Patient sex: M
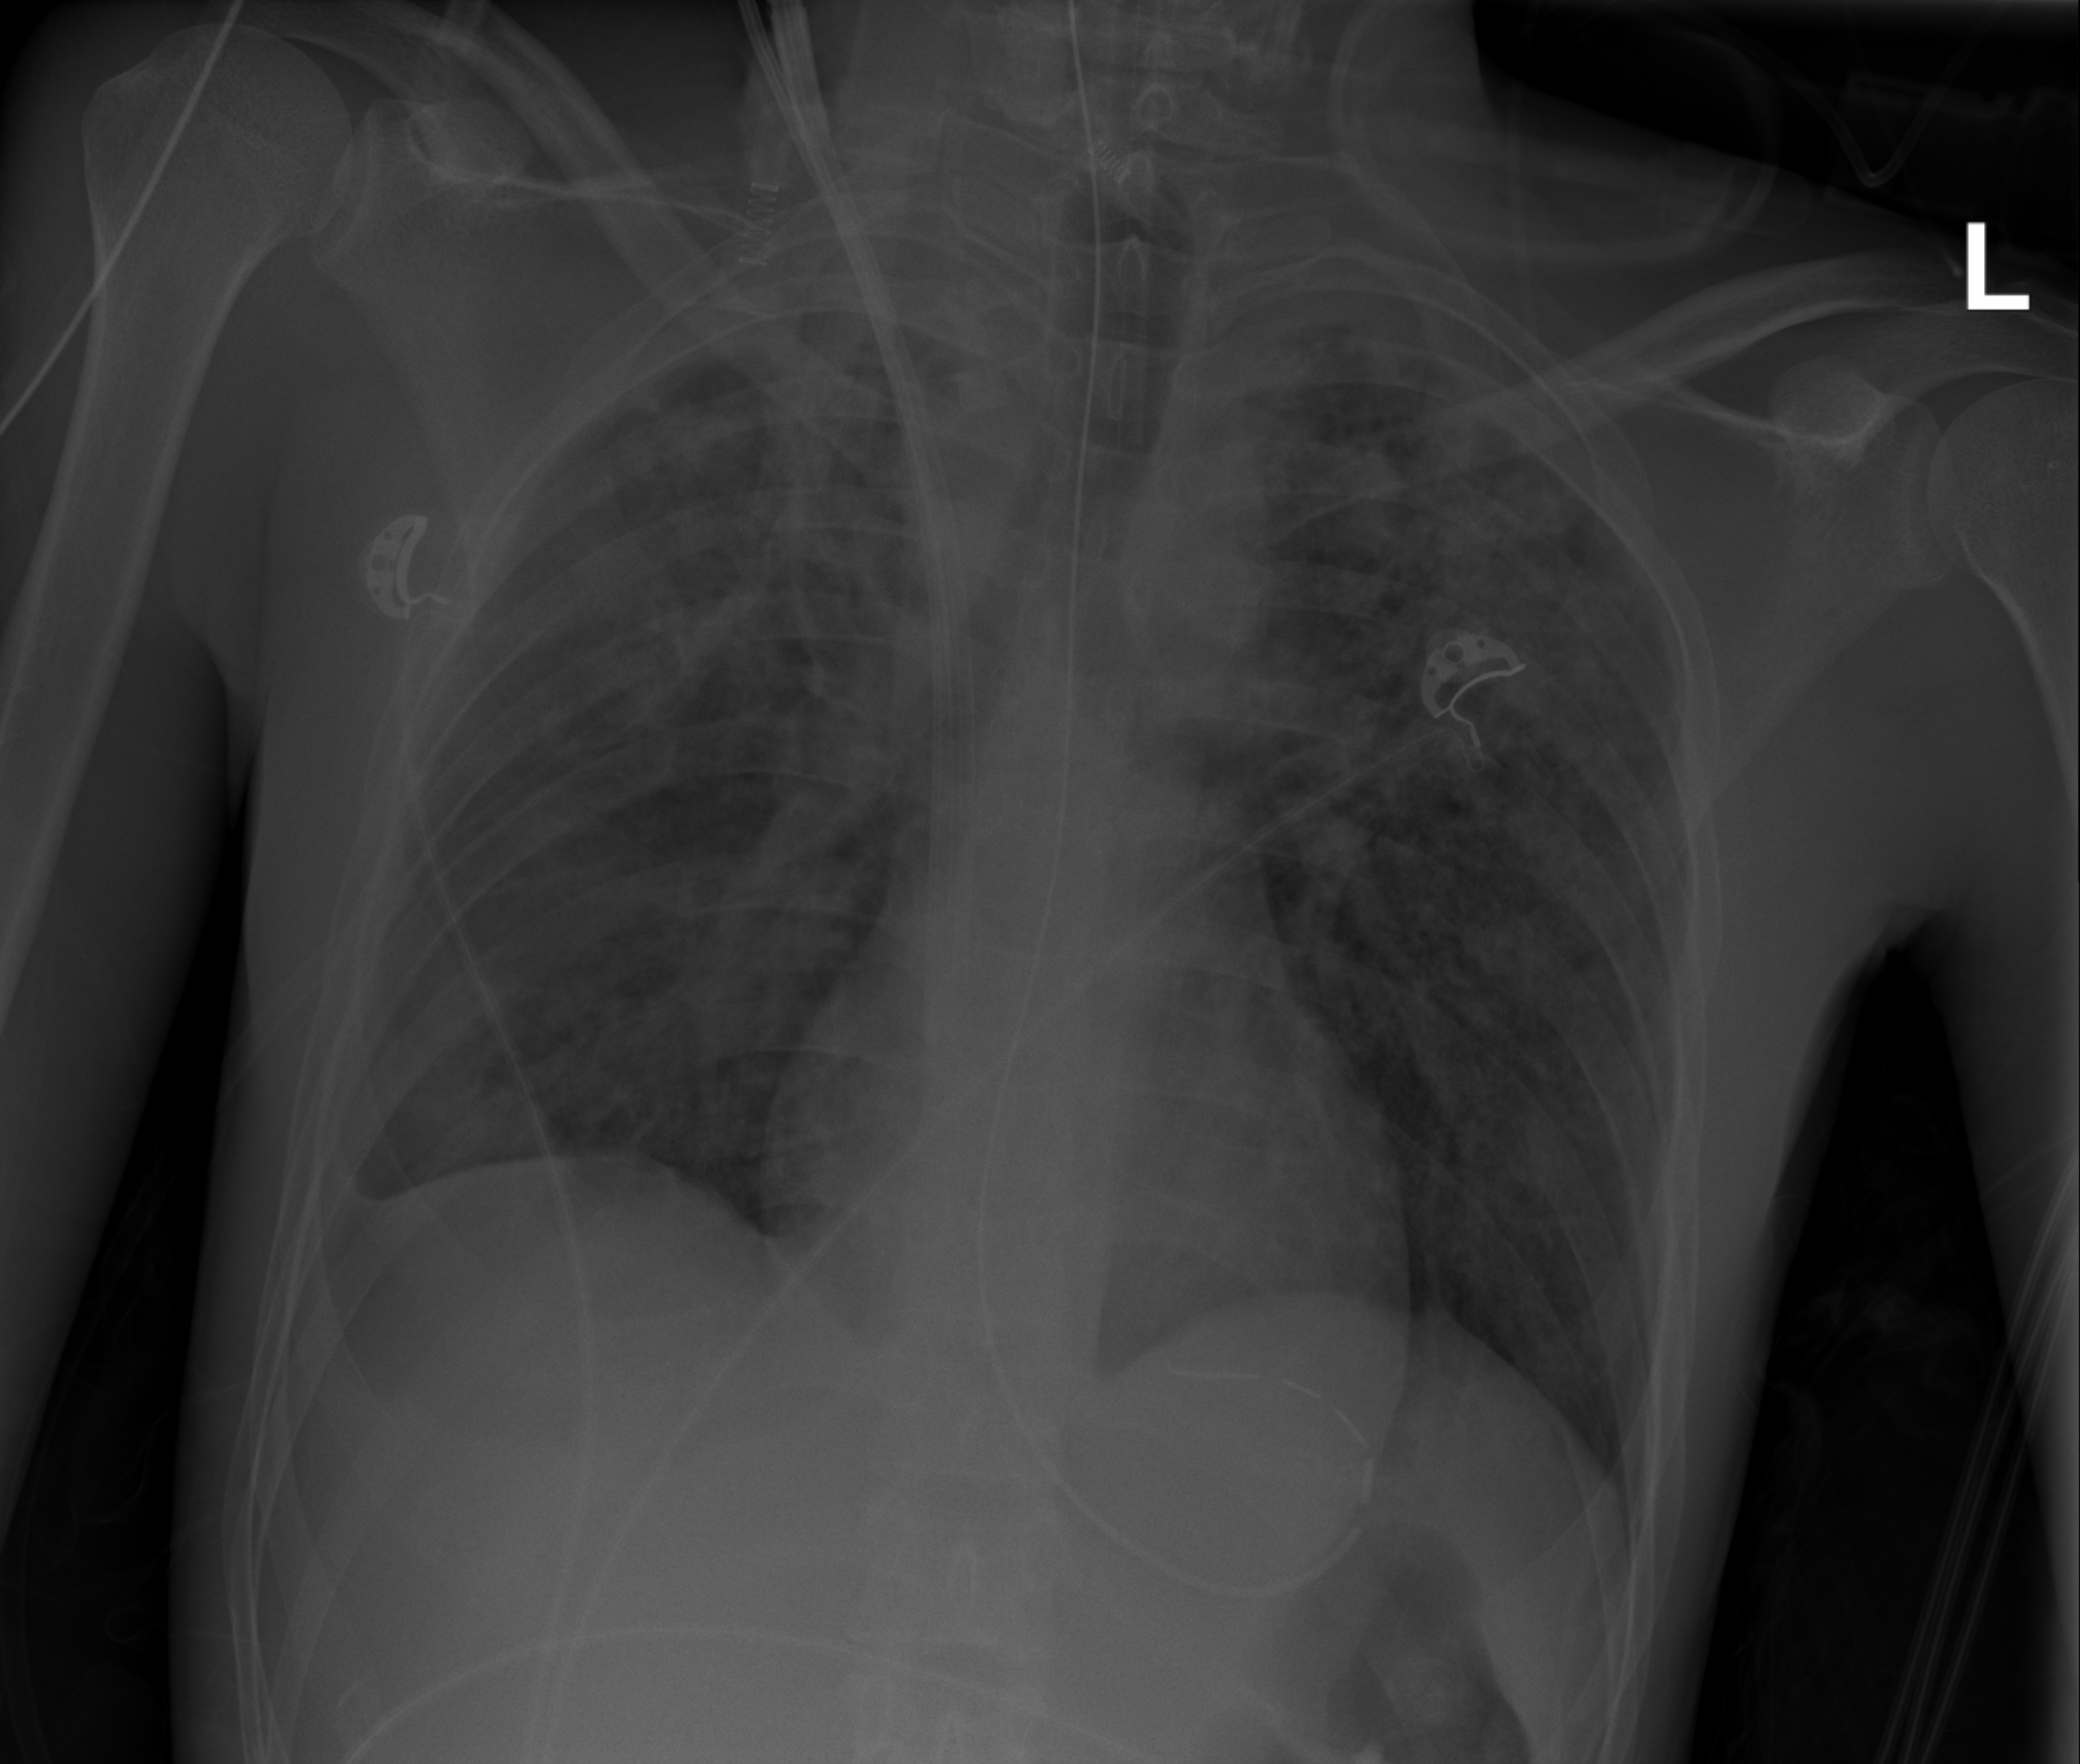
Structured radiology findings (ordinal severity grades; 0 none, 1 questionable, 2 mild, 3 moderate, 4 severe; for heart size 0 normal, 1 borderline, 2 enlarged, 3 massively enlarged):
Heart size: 0
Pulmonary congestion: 0
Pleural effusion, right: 2
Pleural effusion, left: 0
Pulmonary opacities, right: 3
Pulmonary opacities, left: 3
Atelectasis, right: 0
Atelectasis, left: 0